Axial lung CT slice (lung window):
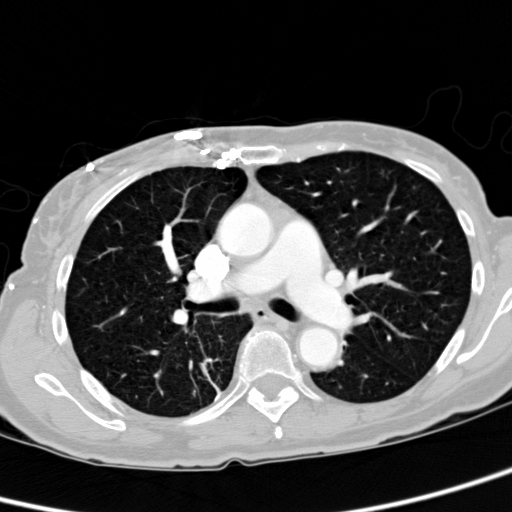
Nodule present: no